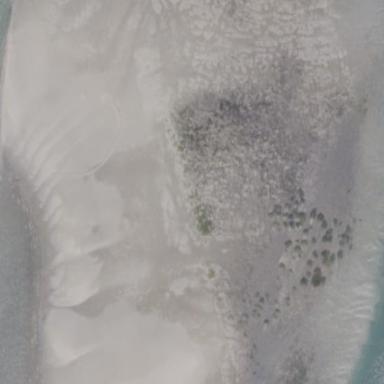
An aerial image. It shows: Shoal with sandy surface.